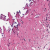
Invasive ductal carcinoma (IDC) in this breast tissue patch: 0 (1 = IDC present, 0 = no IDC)